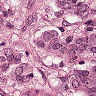
Metastatic tissue present: yes